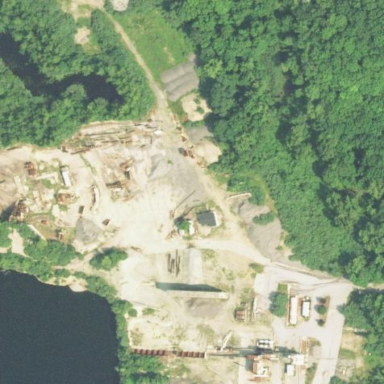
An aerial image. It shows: Quarry that is man-made.